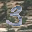
Label: 3